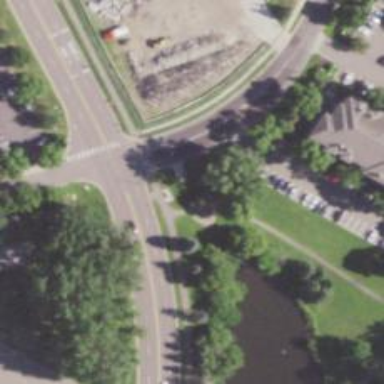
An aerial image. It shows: Uncontrolled crossing at the intersection of cycleway and road.